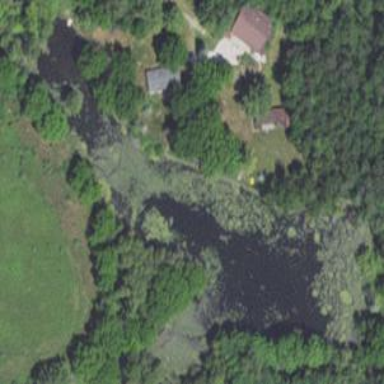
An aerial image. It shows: Serene pond surrounded by nature.